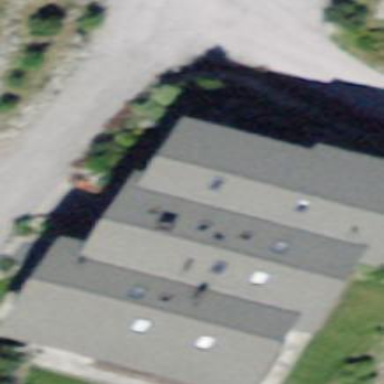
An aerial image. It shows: Building with tiled roof.